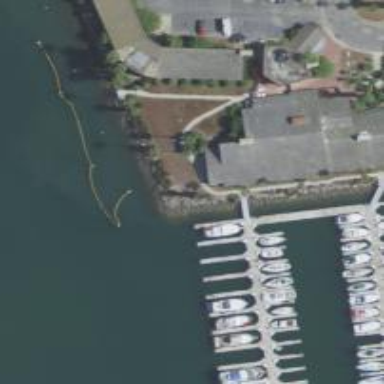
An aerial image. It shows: Man-made pier.